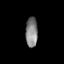
Tissue: prostate
Cell type: Fibroblasts
Senescence score: 0.7698
Nuclear area (px): 347
Mean DAPI intensity: 134.046